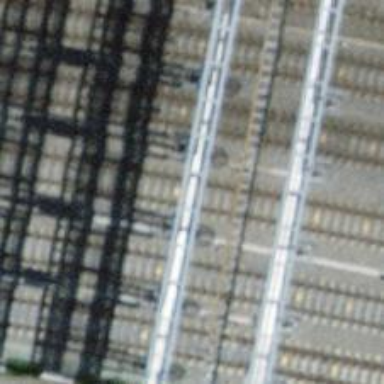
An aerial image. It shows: Railway signal.